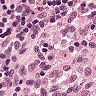
Metastatic tissue present: no